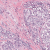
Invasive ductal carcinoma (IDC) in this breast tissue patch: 1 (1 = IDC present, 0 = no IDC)